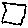
Label: square